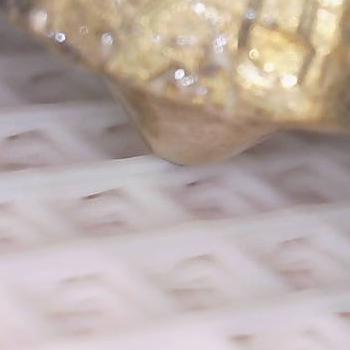
Flow rate: 59%